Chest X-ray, AP view. Patient: 48 years old, sex M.
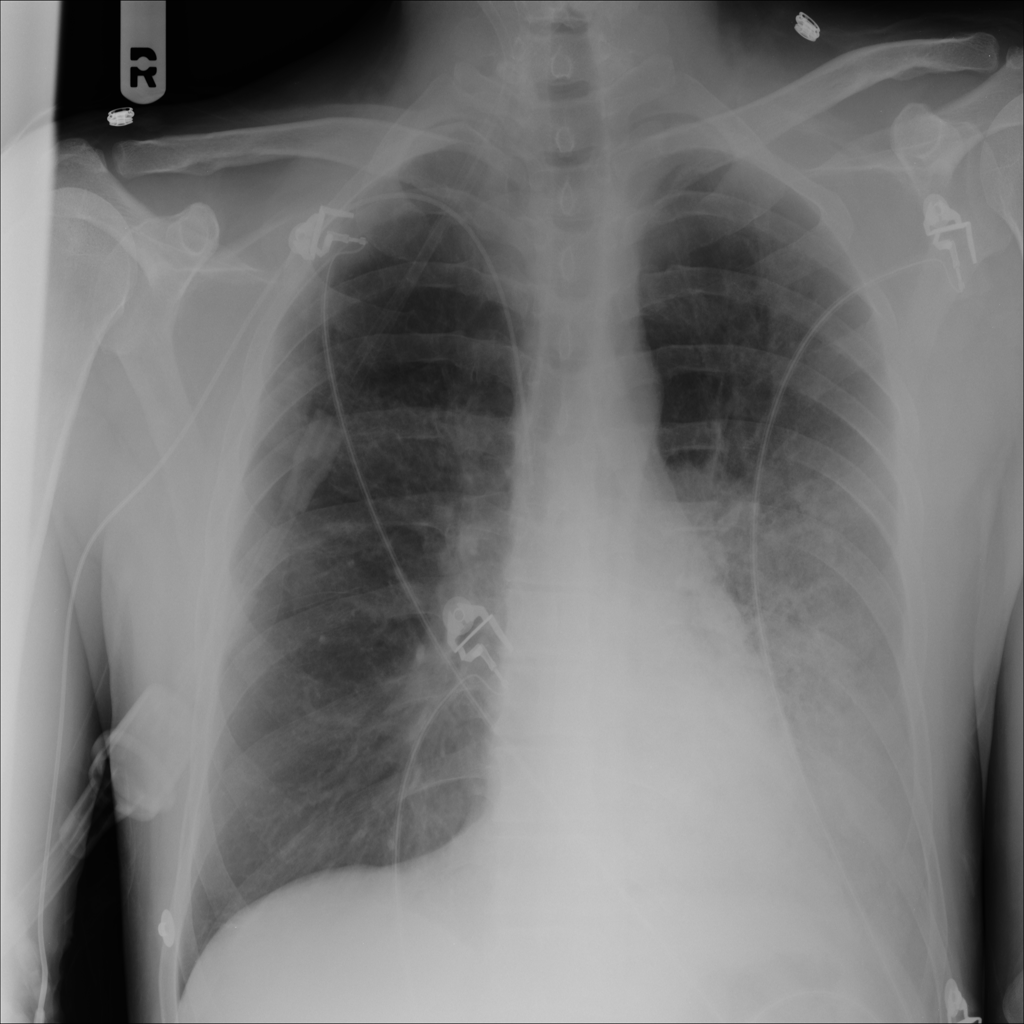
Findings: Consolidation